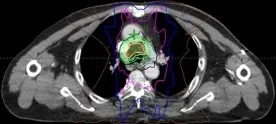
(A) Radiation field.
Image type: radiology (ct)